Field crop: maize
Growth stage: 2
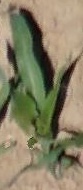
Species: maize